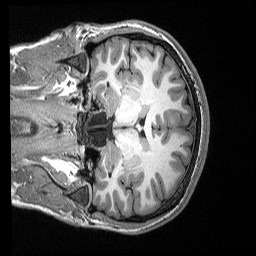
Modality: T1w
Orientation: coronal
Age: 21
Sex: female